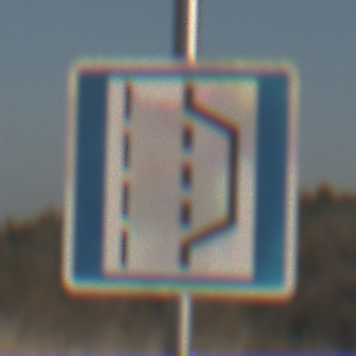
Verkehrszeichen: NothalteUndPannenbucht
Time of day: MorningAfternoon
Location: Outdoor (Nature)
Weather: PartlyCloudy
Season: NotSpecified
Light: Natural